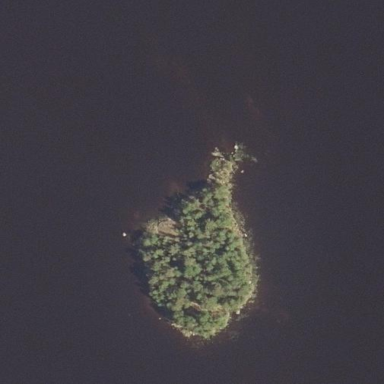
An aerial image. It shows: Islet covered with woodland.